Field crop: maize
Growth stage: 1
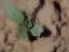
Species: datura